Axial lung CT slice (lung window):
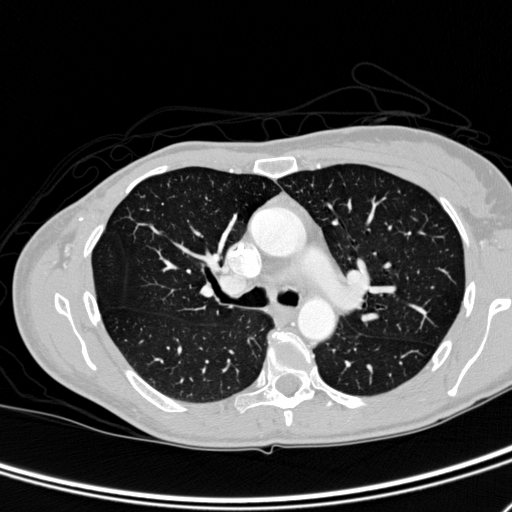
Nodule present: no